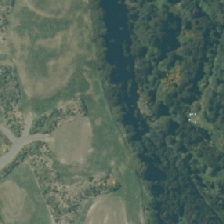
Land cover: urban_build_up